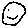
Label: smiley face